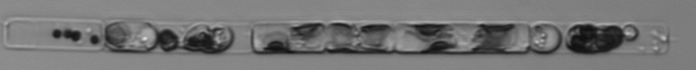
Label: Guinardia_delicatula_TAG_internal_parasite